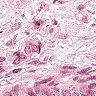
Metastatic tissue present: yes